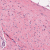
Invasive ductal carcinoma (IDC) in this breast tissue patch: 0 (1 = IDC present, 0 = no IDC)